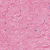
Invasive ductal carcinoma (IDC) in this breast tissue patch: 0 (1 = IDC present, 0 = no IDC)